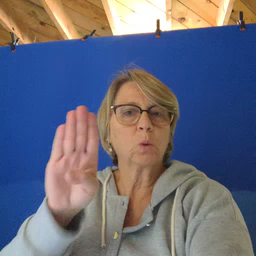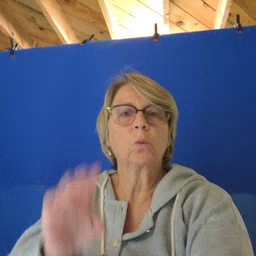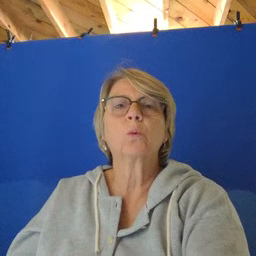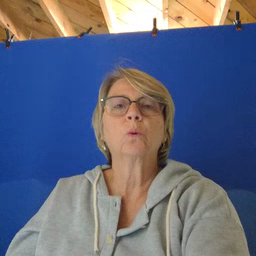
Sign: blue